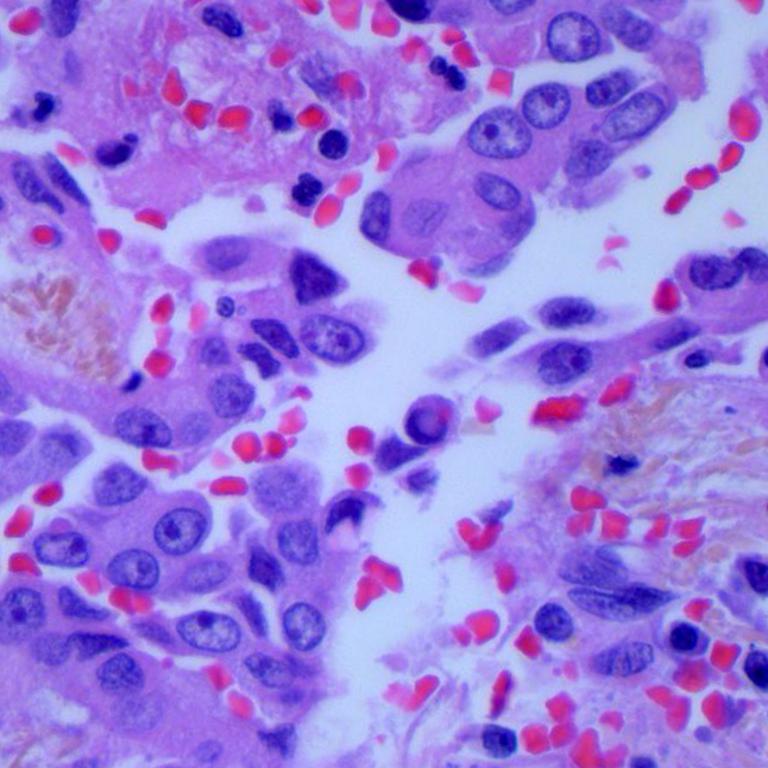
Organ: lung
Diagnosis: adenocarcinomas